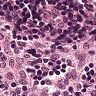
Metastatic tissue present: no